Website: ulta-beauty
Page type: payment
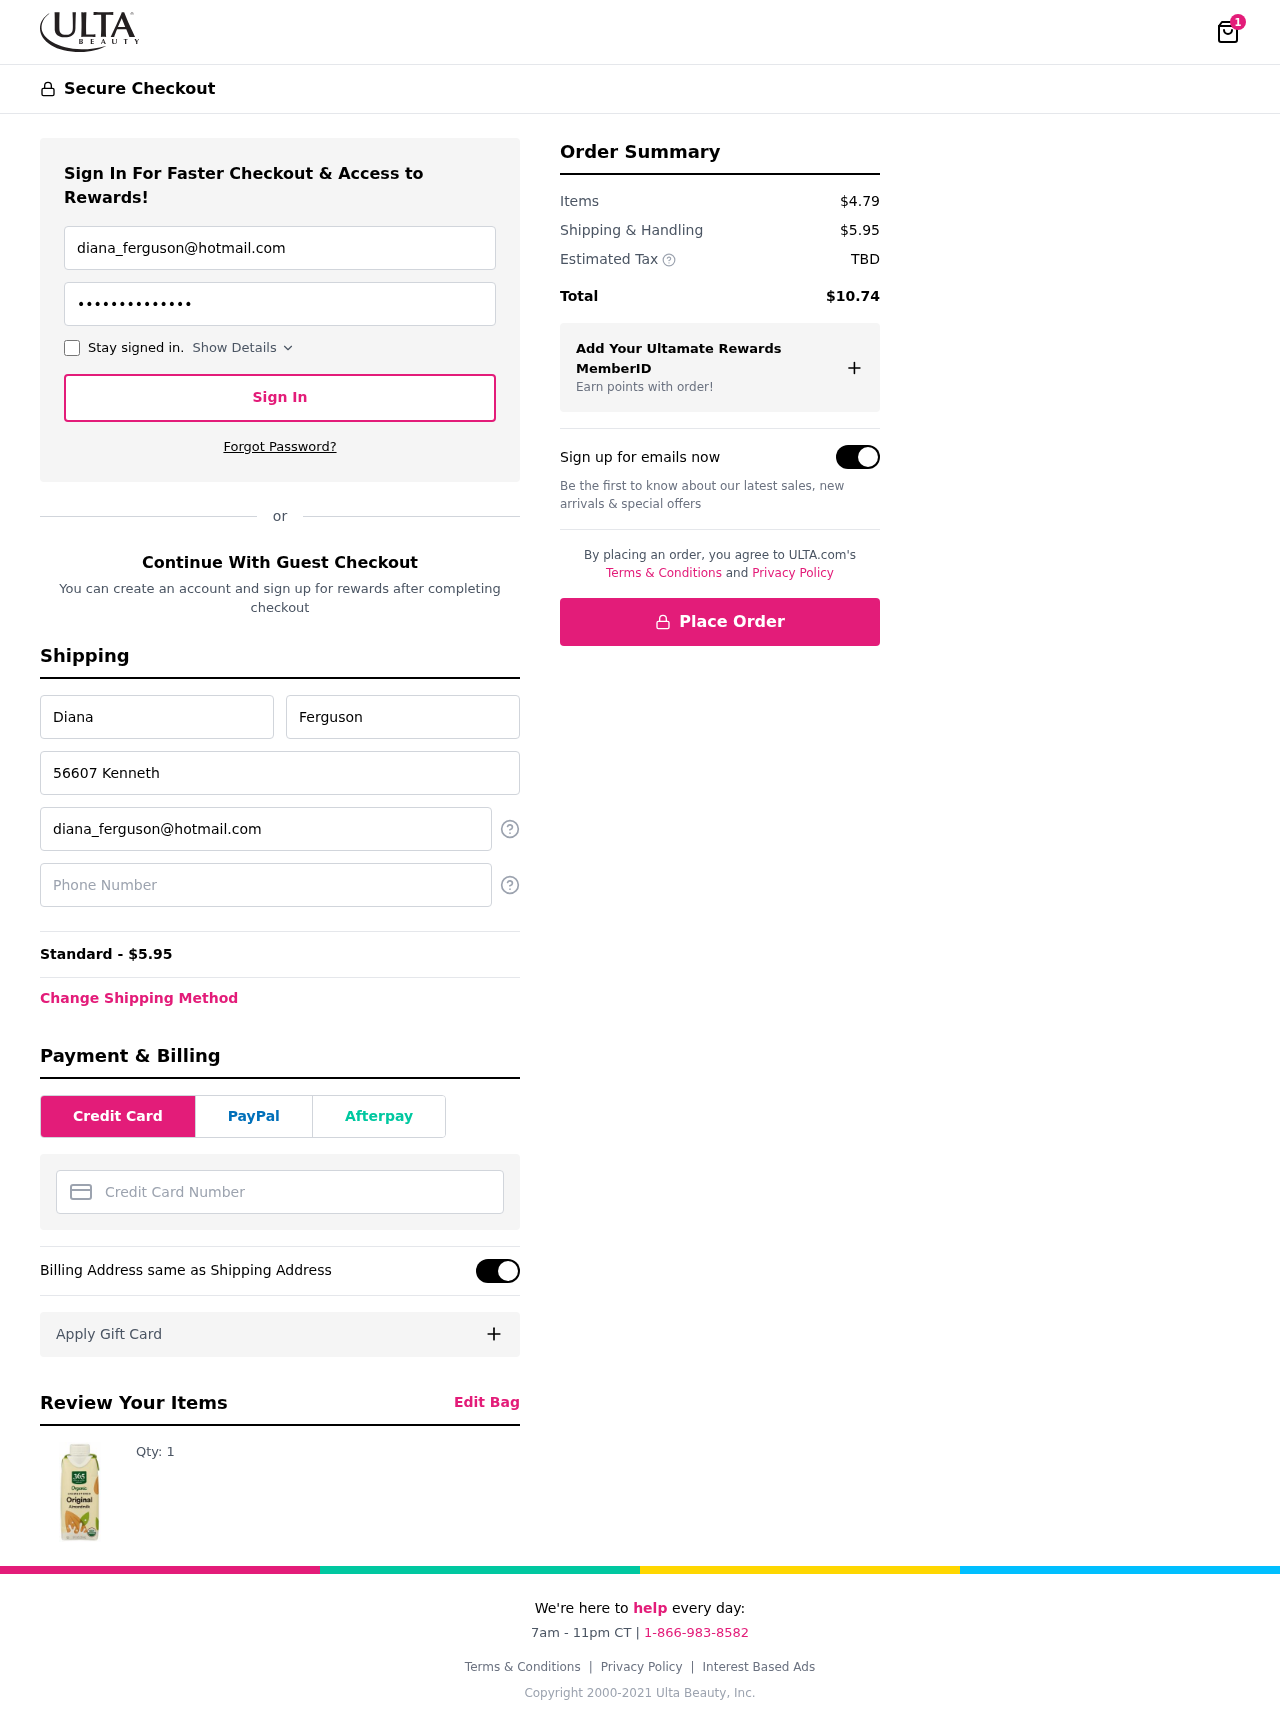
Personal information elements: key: PII_CARD_NUMBER
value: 2238 2791 9366 3267
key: PII_EMAIL
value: diana_ferguson@hotmail.com
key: PII_FIRSTNAME
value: Diana
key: PII_LASTNAME
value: Ferguson
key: PII_PHONE
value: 8172187204
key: PII_STREET
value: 56607 Kenneth Hollow
Product elements: key: PRODUCT1_QUANTITY
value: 1
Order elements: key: ORDER_NUM_ITEMS
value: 1
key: ORDER_SHIPPING_COST
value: $5.95
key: ORDER_SHIPPING_COST
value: Standard - $5.95
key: ORDER_SUBTOTAL
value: $4.79
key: ORDER_TAX
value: TBD
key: ORDER_TOTAL
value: $10.74